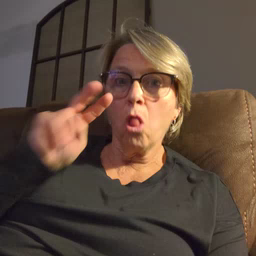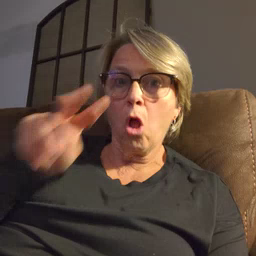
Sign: look